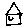
Label: house